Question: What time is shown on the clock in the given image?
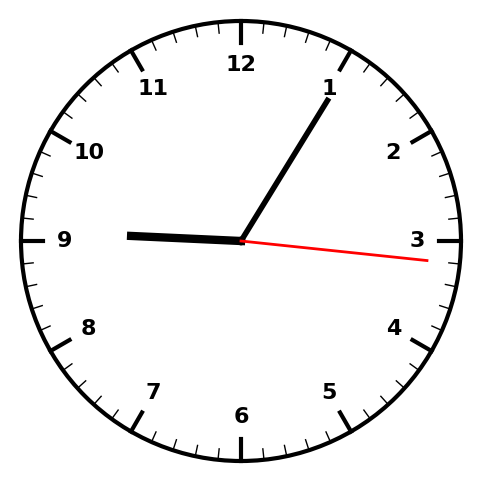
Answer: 09:05:16